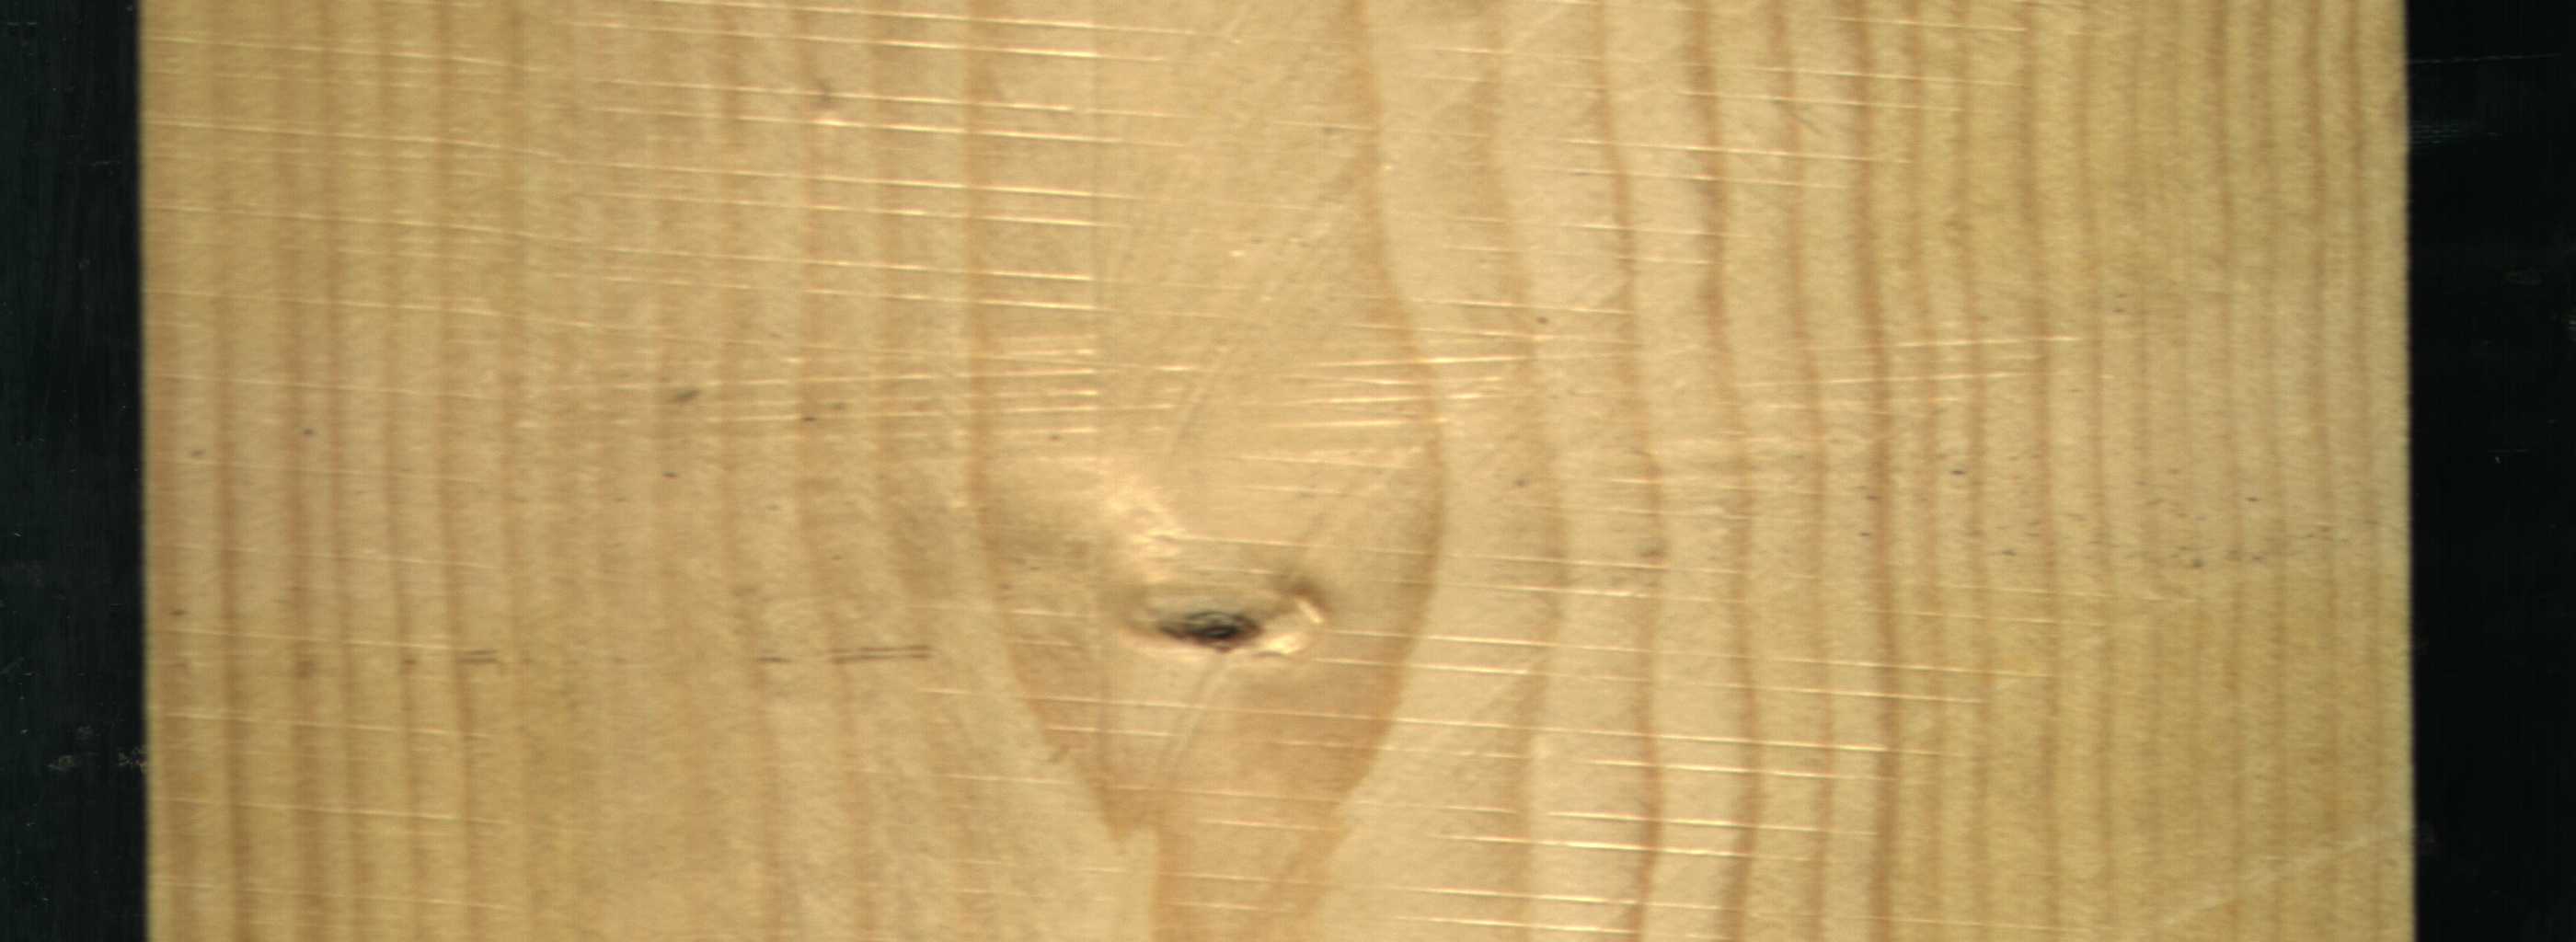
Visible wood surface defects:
Live_Knot